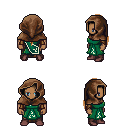
a pixel art fantasy rpg character, male body template, human, dark skin, sash dress, robe skirt, brown ponytail hairstyle, cloth hood, leather bracers, maroon shoes, four views (front, back, left, right), 2x2 character sprite sheet, small pixel art, hard edges, no anti-aliasing